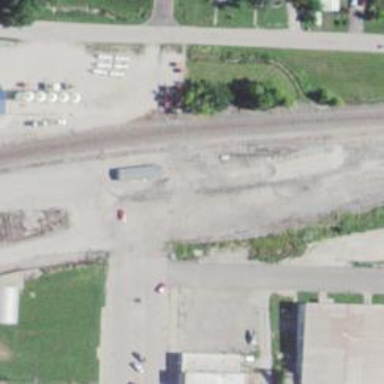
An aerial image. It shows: Crossing for the railway.